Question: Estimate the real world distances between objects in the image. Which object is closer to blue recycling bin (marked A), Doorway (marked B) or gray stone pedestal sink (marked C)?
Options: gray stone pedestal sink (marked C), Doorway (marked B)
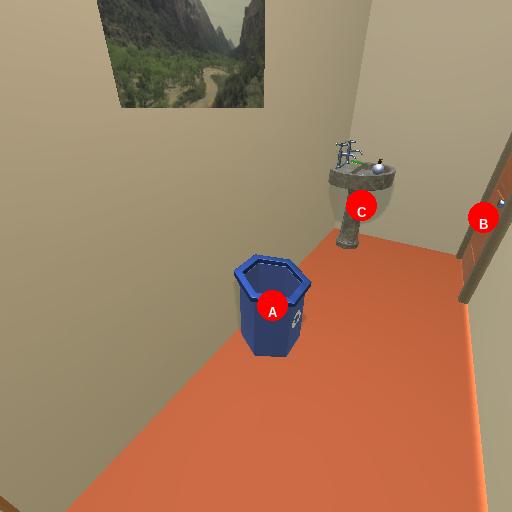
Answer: gray stone pedestal sink (marked C)